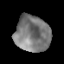
Tissue: lung
Cell type: Epithelial cells
Senescence score: 0.1725
Nuclear area (px): 1231
Mean DAPI intensity: 122.961